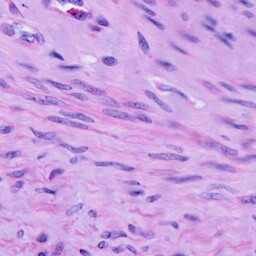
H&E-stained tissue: Cervix